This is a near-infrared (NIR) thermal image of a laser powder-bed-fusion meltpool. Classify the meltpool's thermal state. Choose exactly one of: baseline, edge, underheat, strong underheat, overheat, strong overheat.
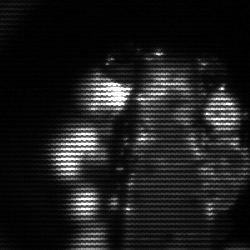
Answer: baseline